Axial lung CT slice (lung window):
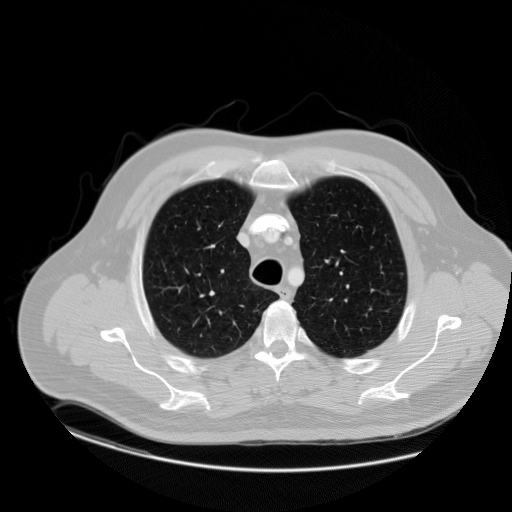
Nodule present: no